Chest X-ray:
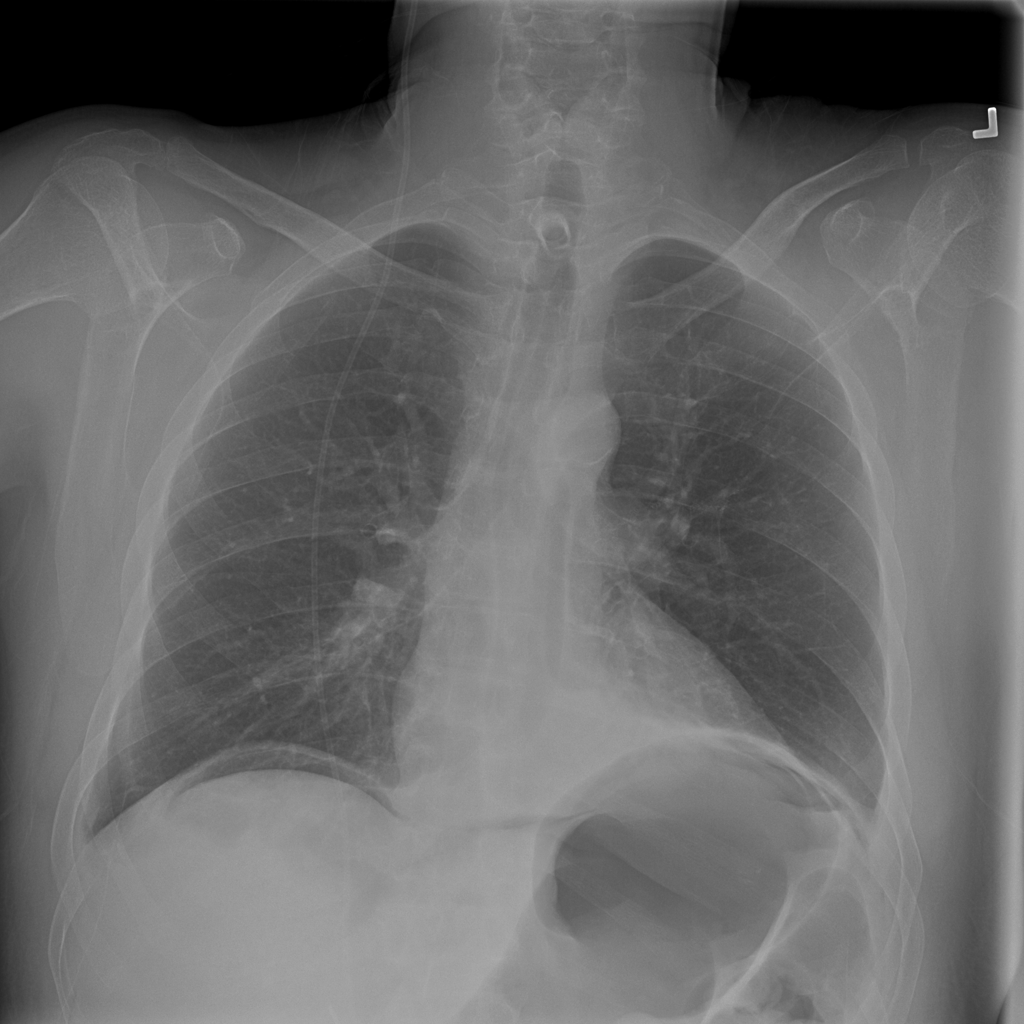
Findings: Effusion, Consolidation
No abnormal finding: no